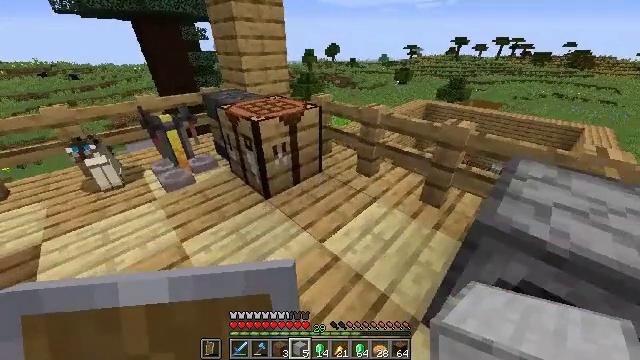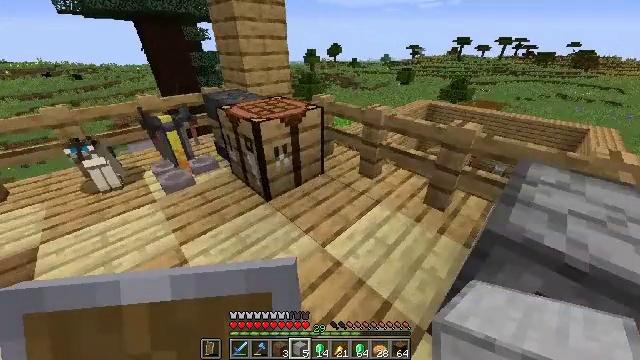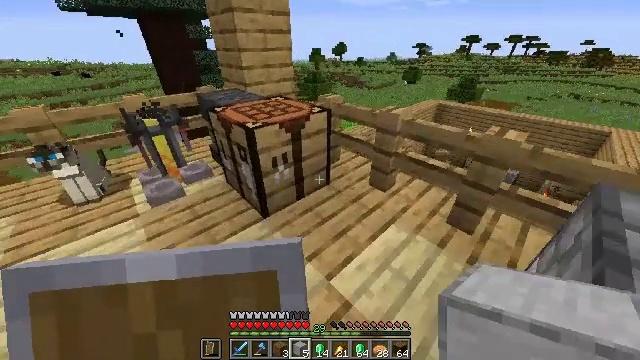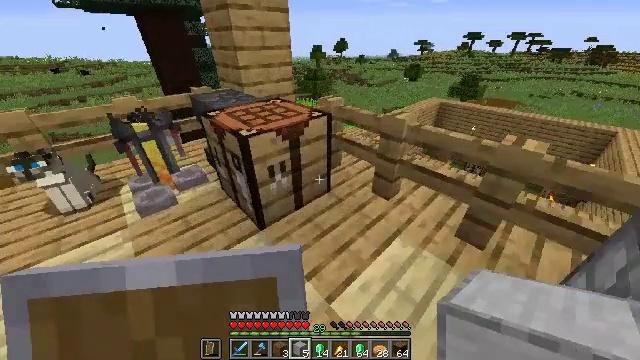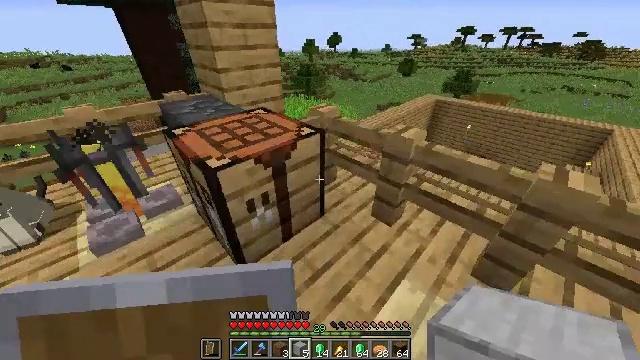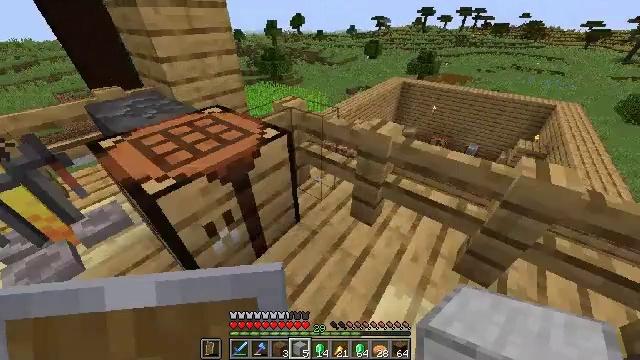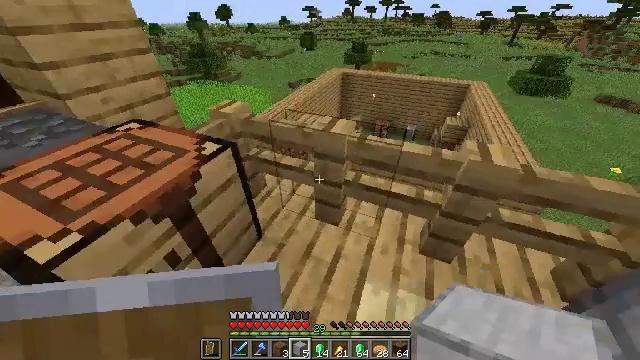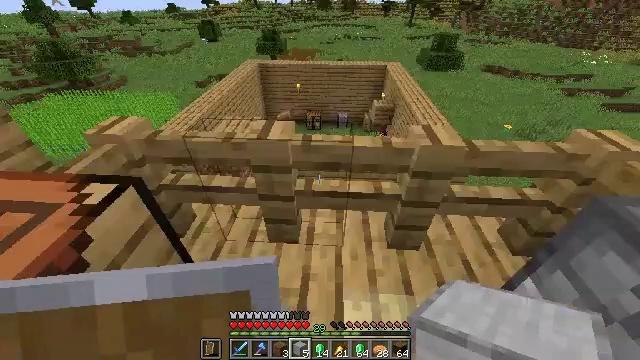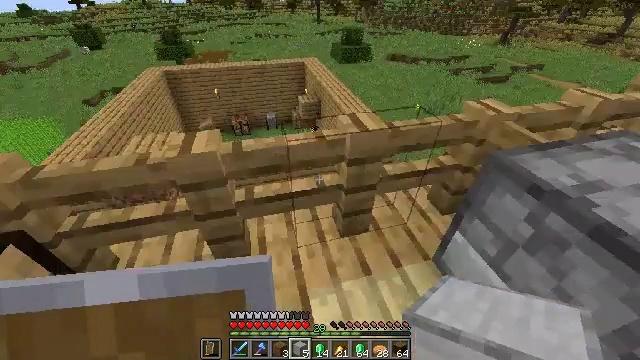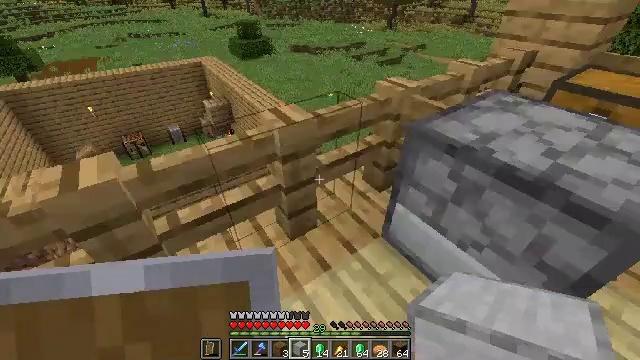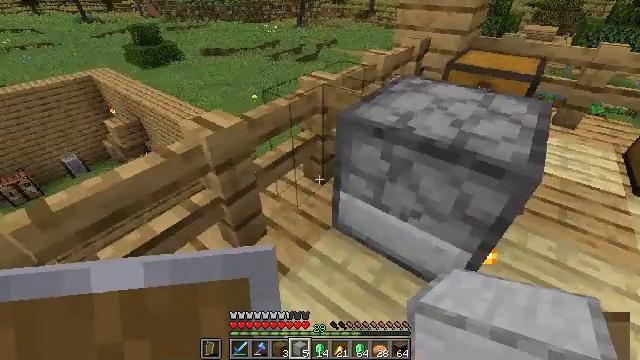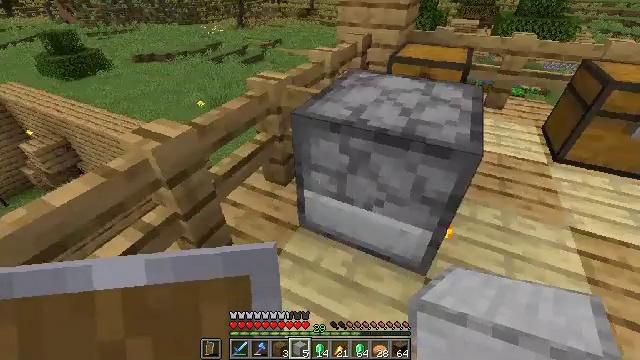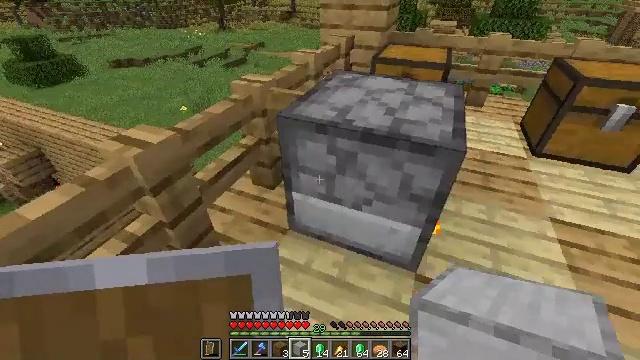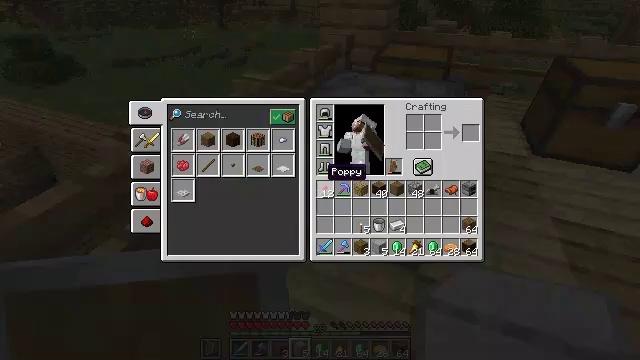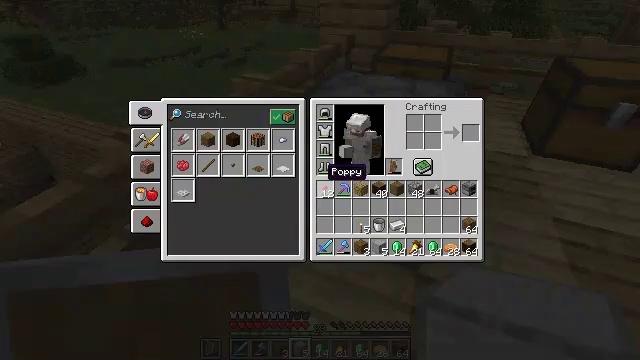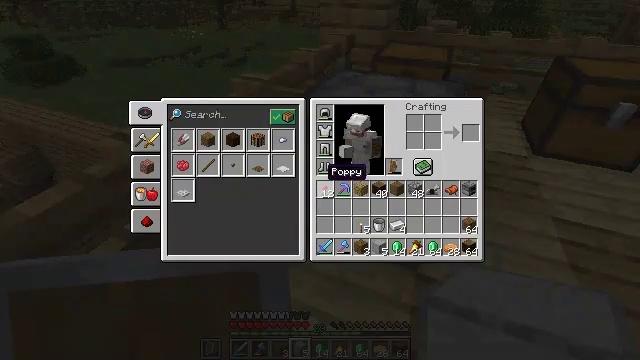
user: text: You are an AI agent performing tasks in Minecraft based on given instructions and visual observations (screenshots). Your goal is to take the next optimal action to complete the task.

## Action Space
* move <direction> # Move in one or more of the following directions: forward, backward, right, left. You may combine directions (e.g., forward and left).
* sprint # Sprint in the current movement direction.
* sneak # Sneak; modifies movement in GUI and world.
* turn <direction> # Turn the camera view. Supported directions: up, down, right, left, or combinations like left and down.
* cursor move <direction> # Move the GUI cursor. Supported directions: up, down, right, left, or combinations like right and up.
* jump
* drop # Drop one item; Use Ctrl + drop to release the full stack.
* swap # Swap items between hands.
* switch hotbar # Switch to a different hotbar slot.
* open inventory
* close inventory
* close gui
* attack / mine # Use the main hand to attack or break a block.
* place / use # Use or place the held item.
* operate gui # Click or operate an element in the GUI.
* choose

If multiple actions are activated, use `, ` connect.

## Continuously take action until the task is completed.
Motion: motion action
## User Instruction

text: Make a blast furnace with a furnace, iron ingots, and smooth stone.
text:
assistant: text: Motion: move forward, sprint
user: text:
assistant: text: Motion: move forward, sprint, turn left
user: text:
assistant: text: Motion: move forward, sprint
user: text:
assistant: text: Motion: move forward, turn right
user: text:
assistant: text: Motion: move forward, turn right and down
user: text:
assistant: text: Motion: turn right and down
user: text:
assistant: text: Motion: turn right
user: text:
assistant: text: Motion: turn right
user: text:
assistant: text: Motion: turn right
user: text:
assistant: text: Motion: turn right
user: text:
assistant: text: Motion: turn right
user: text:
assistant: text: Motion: turn right
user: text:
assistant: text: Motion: close inventory
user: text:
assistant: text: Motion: close inventory
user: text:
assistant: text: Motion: close inventory
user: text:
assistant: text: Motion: open gui
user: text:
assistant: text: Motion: cursor move right and up
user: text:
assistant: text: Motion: cursor move right and up
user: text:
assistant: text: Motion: cursor move right and up
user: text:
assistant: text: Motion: cursor move right
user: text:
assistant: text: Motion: no_op
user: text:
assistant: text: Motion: no_op
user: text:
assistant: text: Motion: no_op
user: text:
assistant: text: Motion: no_op
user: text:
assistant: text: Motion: no_op
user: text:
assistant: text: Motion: no_op
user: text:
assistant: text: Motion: no_op
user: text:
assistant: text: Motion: no_op
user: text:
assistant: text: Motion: cursor move down
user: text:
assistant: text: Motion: cursor move down